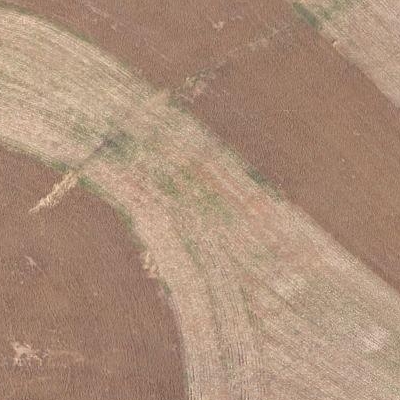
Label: Field